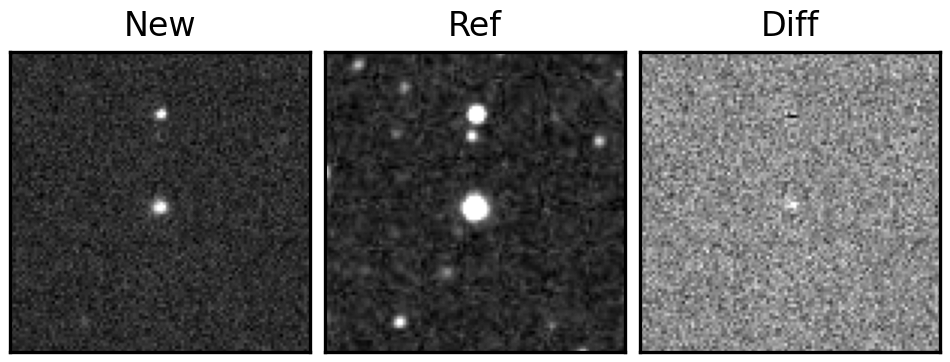
Label: real